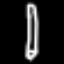
Label: pencil